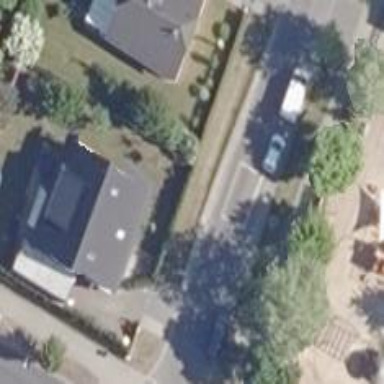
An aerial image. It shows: Table-style traffic calming feature.